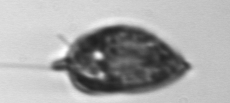
Label: Prorocentrum_micans